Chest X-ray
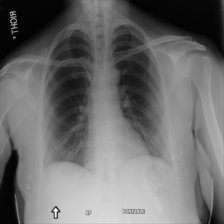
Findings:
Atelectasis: negative
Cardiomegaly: negative
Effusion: negative
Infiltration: negative
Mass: negative
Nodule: negative
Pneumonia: negative
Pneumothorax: negative
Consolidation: negative
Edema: negative
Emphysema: negative
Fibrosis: negative
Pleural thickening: negative
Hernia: negative